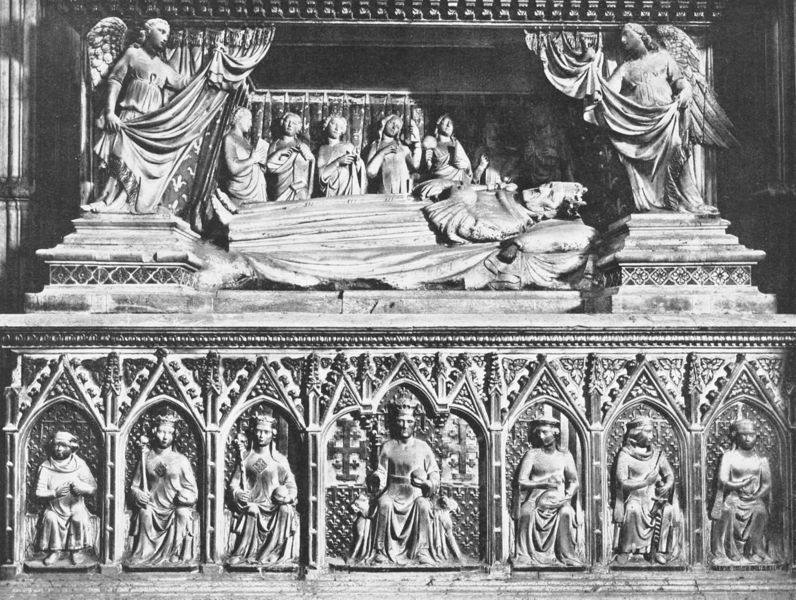
Titel: Grabmal Roberts des Weisen
Standort: Neapel (EU - I - Kampanien)
Schlagwörter: flügel, mann, frankreich, männer, schwarz, falten, leiche, sockel, tod, tot, toter, trauer, vorhang, kirche, gewand, gotik, krone, engel, relief, figuren, bischof, kaiser, kissen, könig, papst, plastik, liegend, foto, deckel, krank, kreuz, dom, schwarzweiß, herrscher, beten, statuette, fries, sims, kreuze, sarg, gotisch, spitzbogen, grab, leichnam, sterben, könige, königin, heilige, gothik, betend, jerusalem, zepter, grabmal, kronen, vorhan, sarkophag, denis, grablege, zudecken, känig, schließen, liegefigur, sargdeckel, saint, sarkopharg, rundboben